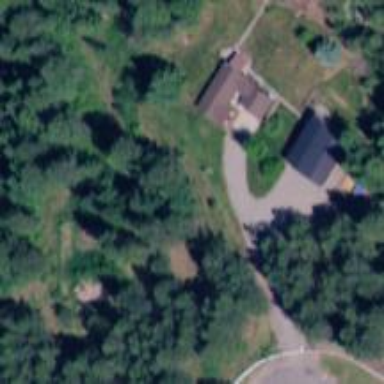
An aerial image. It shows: Driveway.